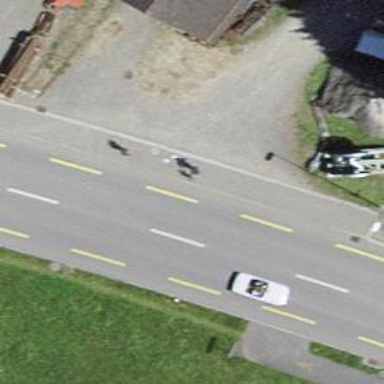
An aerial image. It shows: Secondary road with cycling lane on both sides. The surface of the road is asphalt.